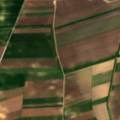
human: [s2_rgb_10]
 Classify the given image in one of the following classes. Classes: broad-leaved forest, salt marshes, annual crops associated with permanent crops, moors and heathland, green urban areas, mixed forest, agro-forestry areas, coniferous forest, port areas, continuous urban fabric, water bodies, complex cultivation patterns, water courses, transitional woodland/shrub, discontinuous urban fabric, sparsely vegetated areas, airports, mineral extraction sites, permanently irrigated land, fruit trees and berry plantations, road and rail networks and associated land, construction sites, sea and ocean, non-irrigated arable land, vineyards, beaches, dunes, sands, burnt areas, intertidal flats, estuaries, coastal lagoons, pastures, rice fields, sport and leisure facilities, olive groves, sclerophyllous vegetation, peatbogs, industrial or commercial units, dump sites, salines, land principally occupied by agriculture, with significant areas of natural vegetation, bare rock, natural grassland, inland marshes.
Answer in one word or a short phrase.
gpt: non-irrigated arable land